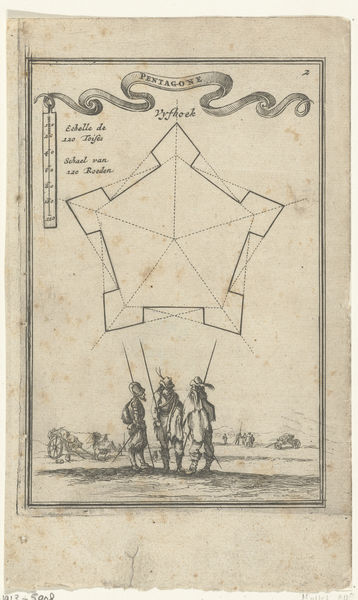
Titel: Illustratie voor 'Den Arbeid van Mars' van Allain Manesson Mallet
Künstler: Romeyn de Hooghe
Standort: Amsterdam
Institution: Rijksmuseum
Schlagwörter: hat, soldiers, black, helmet, knight, uniform, drawing, paper, boots, page, star, border, wheel, text, diagram, banner, lance, cannon, pentagon, pentagone